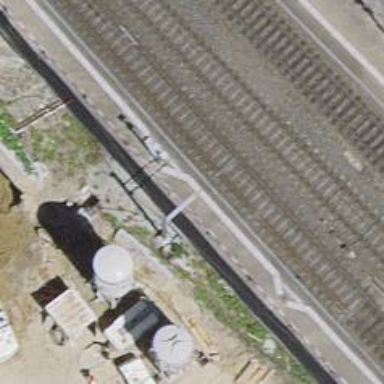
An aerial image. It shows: Railway switch.